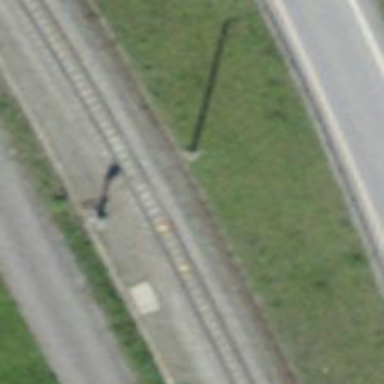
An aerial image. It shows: Railway signal.